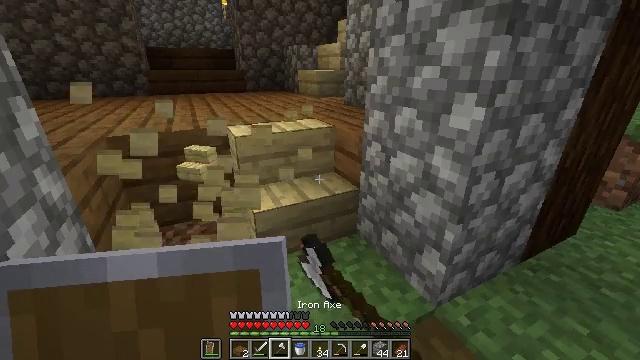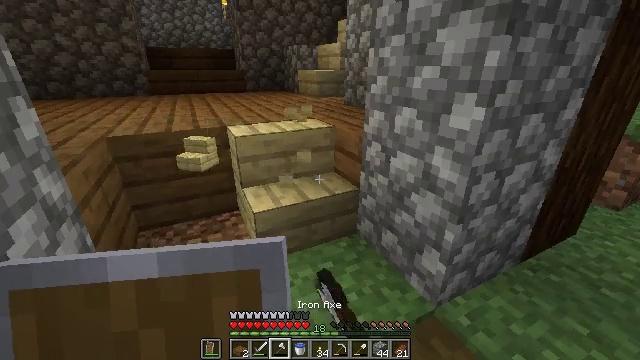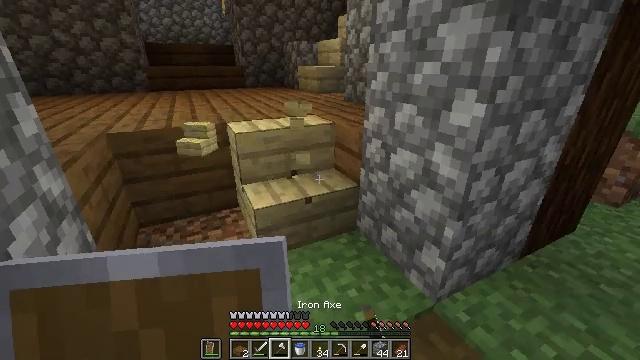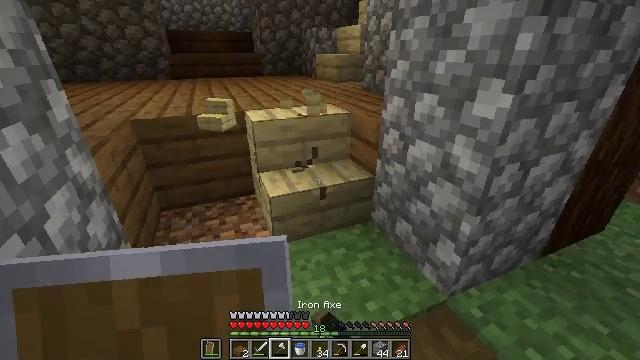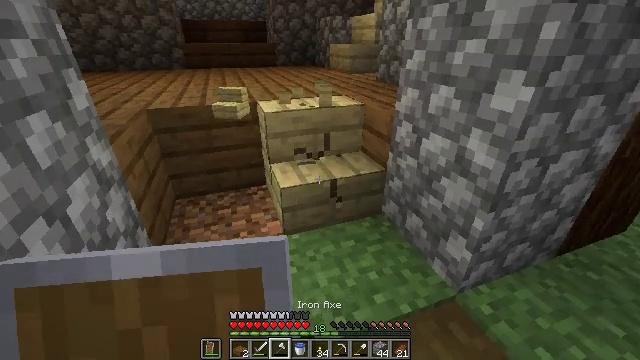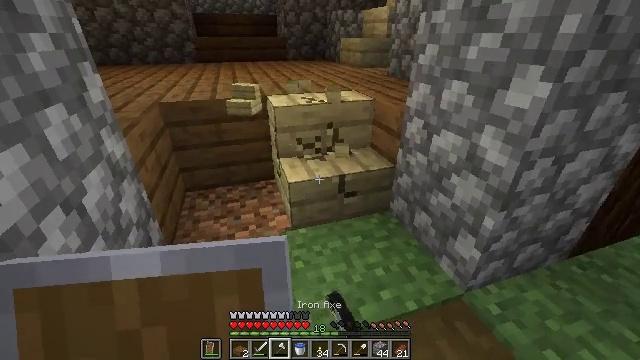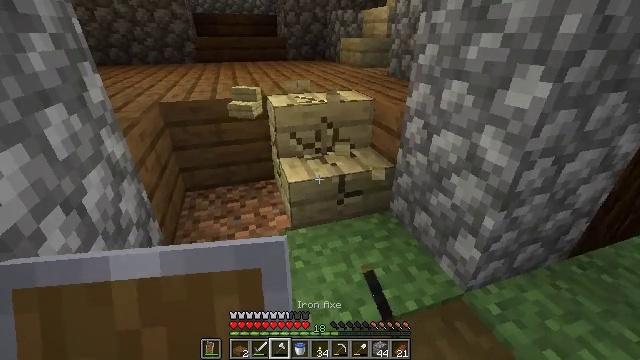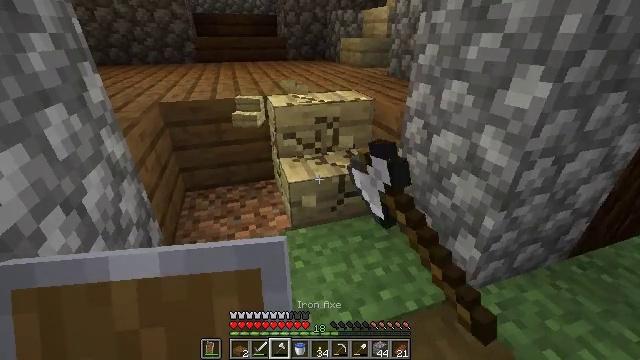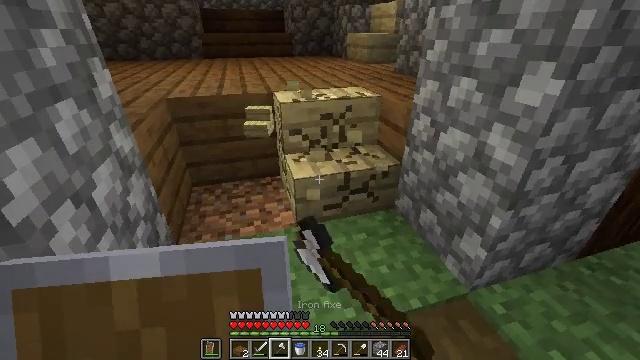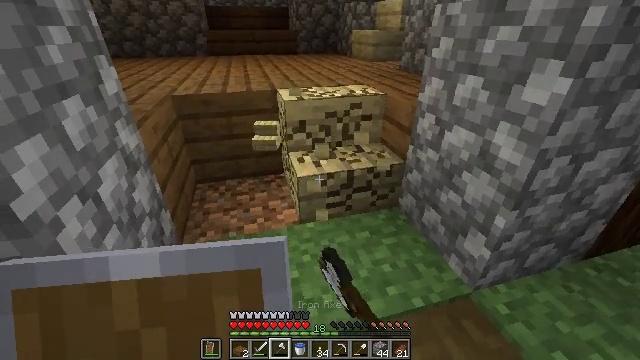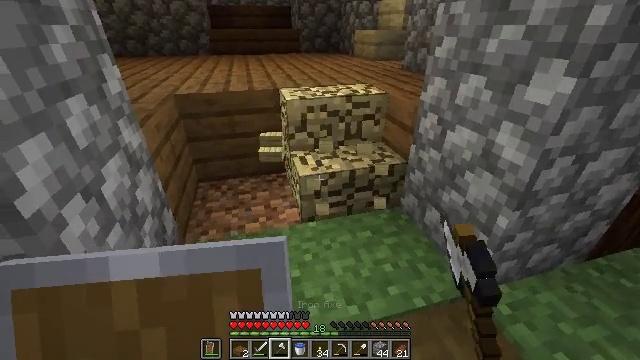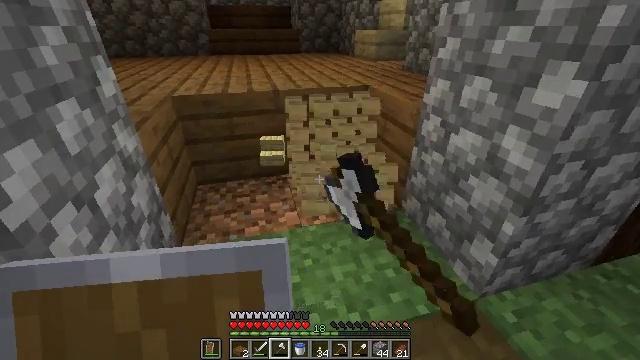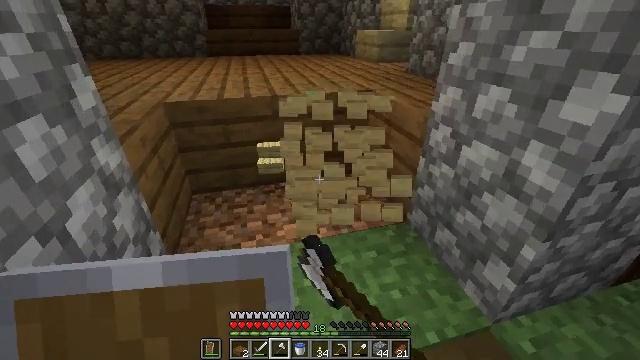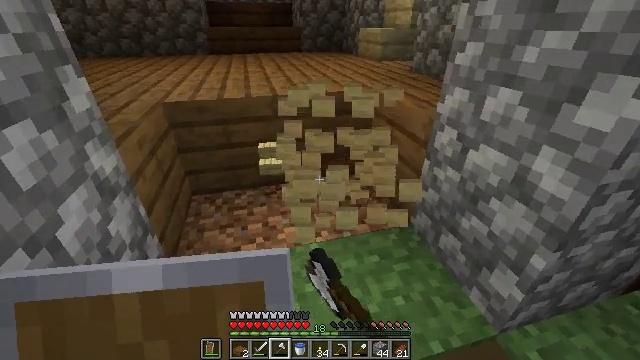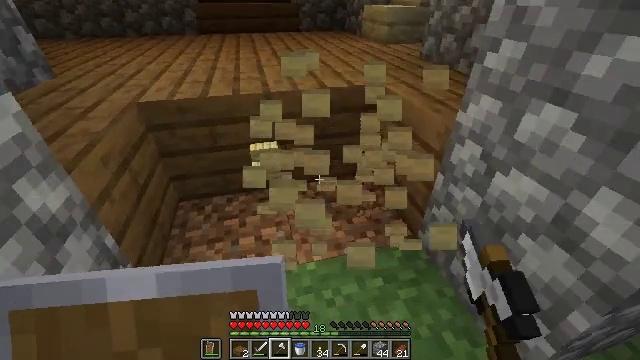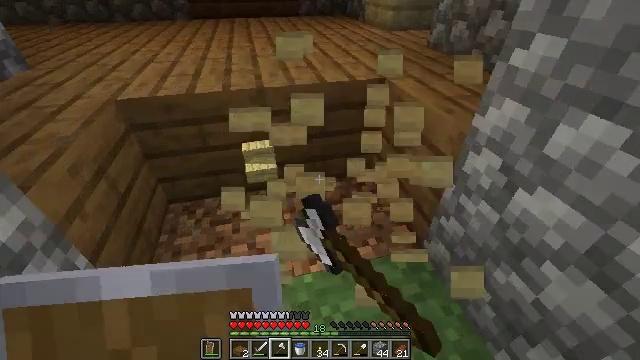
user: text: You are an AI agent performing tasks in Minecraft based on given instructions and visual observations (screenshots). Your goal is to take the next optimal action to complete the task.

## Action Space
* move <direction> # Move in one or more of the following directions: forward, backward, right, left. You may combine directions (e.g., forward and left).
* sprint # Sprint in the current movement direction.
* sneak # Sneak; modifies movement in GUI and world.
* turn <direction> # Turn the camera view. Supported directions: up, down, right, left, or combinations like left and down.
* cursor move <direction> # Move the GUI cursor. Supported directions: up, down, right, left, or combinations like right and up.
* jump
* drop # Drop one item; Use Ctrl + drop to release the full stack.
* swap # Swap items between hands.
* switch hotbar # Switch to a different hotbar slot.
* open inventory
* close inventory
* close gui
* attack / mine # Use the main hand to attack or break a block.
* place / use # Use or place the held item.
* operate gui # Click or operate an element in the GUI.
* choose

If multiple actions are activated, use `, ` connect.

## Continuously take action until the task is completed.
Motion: motion action
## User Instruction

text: Remove the birch stairs.
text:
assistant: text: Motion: attack / mine
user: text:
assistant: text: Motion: attack / mine
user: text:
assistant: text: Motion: turn left and down, attack / mine
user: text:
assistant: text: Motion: turn left and down, attack / mine
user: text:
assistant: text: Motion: turn left and down, attack / mine
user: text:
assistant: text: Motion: attack / mine
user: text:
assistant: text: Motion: attack / mine
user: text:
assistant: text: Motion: turn left, attack / mine
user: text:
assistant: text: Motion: attack / mine
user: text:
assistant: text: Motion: attack / mine
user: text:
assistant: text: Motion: move forward, attack / mine
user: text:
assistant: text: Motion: move forward, attack / mine
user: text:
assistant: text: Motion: move forward, attack / mine
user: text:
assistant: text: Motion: move forward, turn down, attack / mine
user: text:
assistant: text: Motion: move forward, turn down, attack / mine
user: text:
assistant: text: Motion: attack / mine